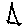
Label: triangle